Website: home-depot
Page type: payment
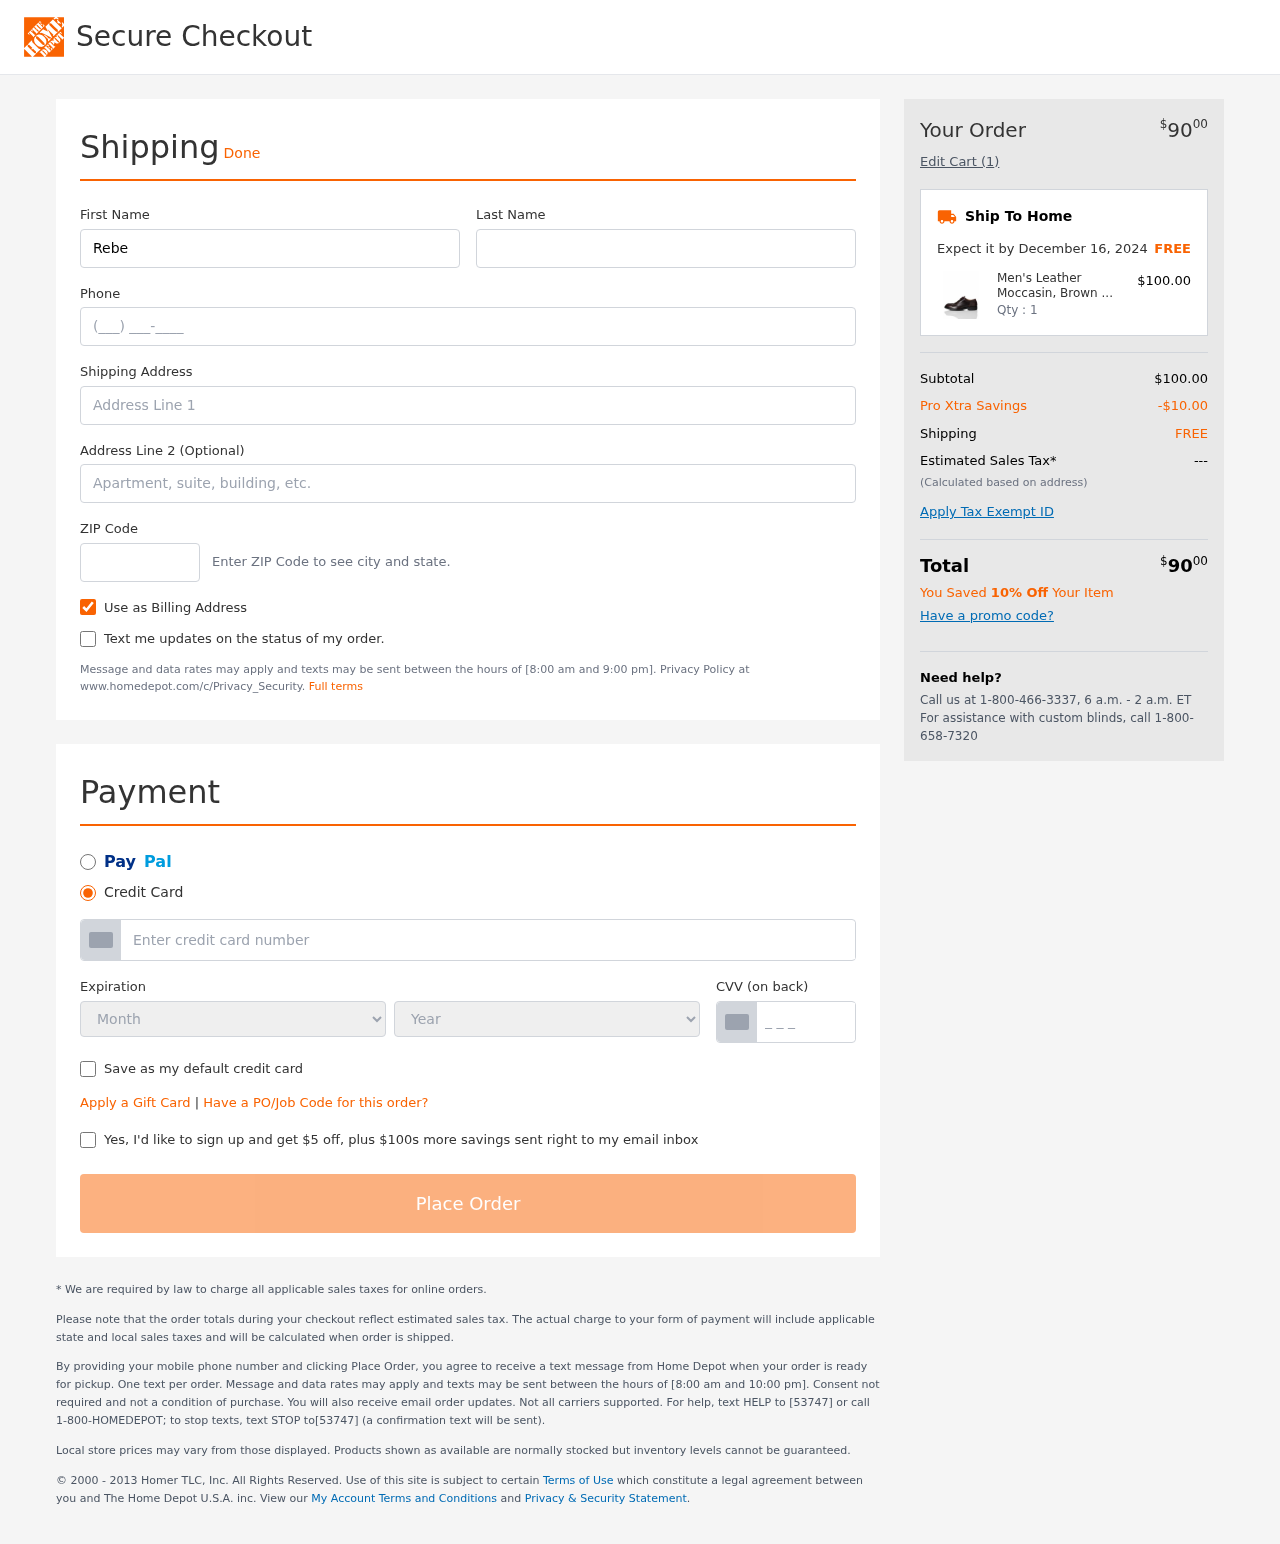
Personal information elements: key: PII_CARD_CVV
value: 317
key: PII_CARD_EXPIRY_MONTH
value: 06
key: PII_CARD_EXPIRY_YEAR
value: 28
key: PII_CARD_NUMBER
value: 4463 2633 1057 6380
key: PII_FIRSTNAME
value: Rebecca
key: PII_LASTNAME
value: Scott
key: PII_PHONE
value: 5472169904
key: PII_POSTCODE
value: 21723
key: PII_STREET
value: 750 Mcfarland Landing
Product elements: key: PRODUCT1_NAME
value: Men's Leather Moccasin, Brown Burgundy, womens 12
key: PRODUCT1_PRICE
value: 100
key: PRODUCT1_QUANTITY
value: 1
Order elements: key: ORDER_TOTAL
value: $9000
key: ORDER_NUM_ITEMS
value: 1
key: ORDER_DELIVERY_DATE
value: December 16, 2024
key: ORDER_SUBTOTAL
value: $100.00
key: ORDER_DISCOUNT
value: -$10.00
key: ORDER_SHIPPING_COST
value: FREE